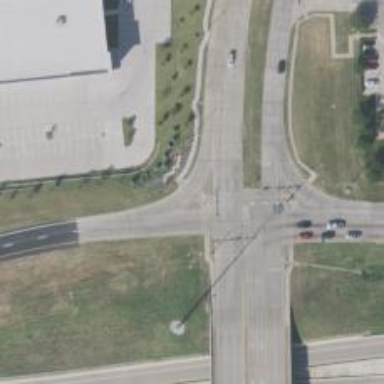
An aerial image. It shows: Secondary link road.